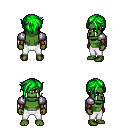
a pixel art fantasy rpg character, male body template, orc, green skin, steel arm armor, white pants, green pixie cut hairstyle, cloth bracers, four views (front, back, left, right), 2x2 character sprite sheet, small pixel art, hard edges, no anti-aliasing